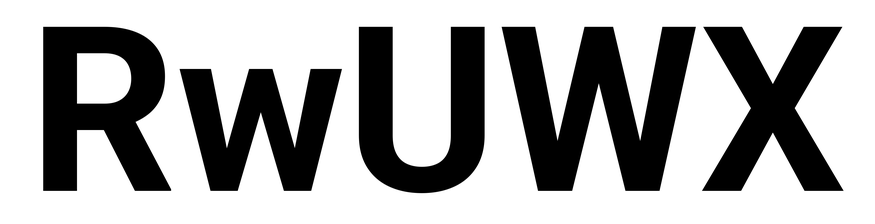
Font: Roboto_Bold